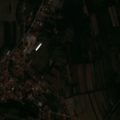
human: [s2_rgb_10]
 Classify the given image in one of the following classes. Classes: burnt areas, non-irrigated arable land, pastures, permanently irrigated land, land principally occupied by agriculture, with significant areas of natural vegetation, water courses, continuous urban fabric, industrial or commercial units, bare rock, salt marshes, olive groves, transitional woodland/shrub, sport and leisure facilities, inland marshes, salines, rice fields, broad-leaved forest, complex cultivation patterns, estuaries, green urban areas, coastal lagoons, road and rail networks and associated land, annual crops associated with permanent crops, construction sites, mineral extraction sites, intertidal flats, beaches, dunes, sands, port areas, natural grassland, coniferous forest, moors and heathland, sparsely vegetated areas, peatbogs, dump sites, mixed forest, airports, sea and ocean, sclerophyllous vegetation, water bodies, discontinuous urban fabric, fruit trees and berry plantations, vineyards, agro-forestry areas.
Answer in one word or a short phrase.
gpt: discontinuous urban fabric, non-irrigated arable land, pastures, complex cultivation patterns, land principally occupied by agriculture, with significant areas of natural vegetation, transitional woodland/shrub